Question: I just create a VSTO second edition project for Word AddIn and build the Setup project.
After installed, the error was detected:
'''
Could not load file or assembly 'WordAddIn1, Version=1.0.0.0, Culture=neutral, PublicKeyToken=null' or one of its dependencies. Failed to grant permission to execute. (Exception from HRESULT: 0x80131418)
************** Exception Text **************
System.IO.FileLoadException: Could not load file or assembly 'WordAddIn1, Version=1.0.0.0, Culture=neutral, PublicKeyToken=null' or one of its dependencies. Failed to grant permission to execute. (Exception from HRESULT: 0x80131418)
File name: 'WordAddIn1, Version=1.0.0.0, Culture=neutral, PublicKeyToken=null' ---> System.Security.Policy.PolicyException: Execution permission cannot be acquired.
at System.Security.SecurityManager.ResolvePolicy(Evidence evidence, PermissionSet reqdPset, PermissionSet optPset, PermissionSet denyPset, PermissionSet& denied, Boolean checkExecutionPermission)
at System.Security.SecurityManager.ResolvePolicy(Evidence evidence, PermissionSet reqdPset, PermissionSet optPset, PermissionSet denyPset, PermissionSet& denied, Int32& securitySpecialFlags, Boolean checkExecutionPermission)
at Microsoft.VisualStudio.Tools.Applications.Runtime.AppDomainManagerInternal.HandleOnlineOffline(Exception e, String basePath, String filePath)
at Microsoft.VisualStudio.Tools.Applications.Runtime.AppDomainManagerInternal.LoadStartupAssembly(EntryPoint entryPoint, Dependency dependency, Dictionary'2 assembliesHash)
at Microsoft.VisualStudio.Tools.Applications.Runtime.AppDomainManagerInternal.ConfigureAppDomain()
at Microsoft.VisualStudio.Tools.Applications.Runtime.AppDomainManagerInternal.LoadAssembliesAndConfigureAppDomain(IHostServiceProvider serviceProvider)
at Microsoft.VisualStudio.Tools.Applications.Runtime.AppDomainManagerInternal.LoadEntryPointsHelper(IHostServiceProvider serviceProvider)
************** Loaded Assemblies **************
mscorlib
Assembly Version: 2.0.0.0
Win32 Version: 2.0.50727.5456 (Win7SP1GDR.<PHONE>)
CodeBase: file:///C:/Windows/Microsoft.NET/Framework/v2.0.50727/mscorlib.dll
----------------------------------------
Microsoft.VisualStudio.Tools.Applications.Runtime
Assembly Version: 8.0.0.0
Win32 Version: 8.0.50727.891
CodeBase: file:///C:/Windows/assembly/GAC_MSIL/Microsoft.VisualStudio.Tools.Applications.Runtime/8.0.0.0__b03f5f7f11d50a3a/Microsoft.VisualStudio.Tools.Applications.Runtime.dll
----------------------------------------
System
Assembly Version: 2.0.0.0
Win32 Version: 2.0.50727.5456 (Win7SP1GDR.<PHONE>)
CodeBase: file:///C:/Windows/assembly/GAC_MSIL/System/2.0.0.0__b77a5c561934e089/System.dll
----------------------------------------
System.Xml
Assembly Version: 2.0.0.0
Win32 Version: 2.0.50727.5420 (Win7SP1.<PHONE>)
CodeBase: file:///C:/Windows/assembly/GAC_MSIL/System.Xml/2.0.0.0__b77a5c561934e089/System.Xml.dll
----------------------------------------
Microsoft.Office.Tools.Common
Assembly Version: 8.0.0.0
Win32 Version: 8.0.50727.891
CodeBase: file:///C:/Windows/assembly/GAC_MSIL/Microsoft.Office.Tools.Common/8.0.0.0__b03f5f7f11d50a3a/Microsoft.Office.Tools.Common.dll
----------------------------------------
System.Windows.Forms
Assembly Version: 2.0.0.0
Win32 Version: 2.0.50727.5460 (Win7SP1GDR.<PHONE>)
CodeBase: file:///C:/Windows/assembly/GAC_MSIL/System.Windows.Forms/2.0.0.0__b77a5c561934e089/System.Windows.Forms.dll
----------------------------------------
System.Drawing
Assembly Version: 2.0.0.0
Win32 Version: 2.0.50727.5462 (Win7SP1GDR.<PHONE>)
CodeBase: file:///C:/Windows/assembly/GAC_MSIL/System.Drawing/2.0.0.0__b03f5f7f11d50a3a/System.Drawing.dll
----------------------------------------
'''
I changed nothing on the project.
I found some refferences to the SetSecurity C# projects that added as Custon Action on install change this property, but Microsoft site has removed it for download. I found it in a <URL>.
I follow the Microsoft tutorial, but an error occurs:

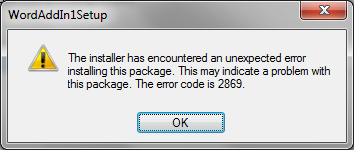
Answer: The DLL MUST have permissions grant.
Use the command line in a Custom Action install:
'''
caspol -m -q -ag "All_Code" -strong -file "<Full path to DLL>" -noname -noversion FullTrust -n "<Code group unique name>" -d "<Code group description>"
'''
The <URL> code contains errors. To fix, replace the command line above on the call.